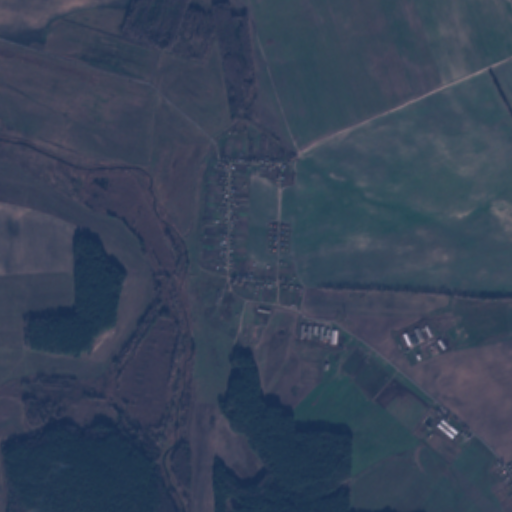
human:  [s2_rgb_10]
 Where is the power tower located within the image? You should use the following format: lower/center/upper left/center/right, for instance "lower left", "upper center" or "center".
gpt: The power tower is located in the upper right of the image.
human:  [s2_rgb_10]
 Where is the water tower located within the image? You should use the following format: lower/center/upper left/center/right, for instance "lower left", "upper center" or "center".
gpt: The water tower is located in the center right of the image.
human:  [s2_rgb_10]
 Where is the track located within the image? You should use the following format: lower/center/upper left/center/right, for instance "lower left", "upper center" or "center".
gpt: There is no track in the image.